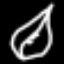
Label: leaf